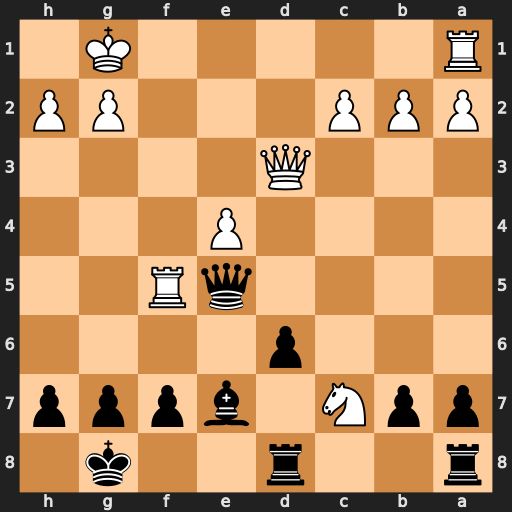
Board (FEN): r2r2k1/ppN1bppp/3p4/4qR2/4P3/3Q4/PPP3PP/R5K1
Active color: b
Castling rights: -
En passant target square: -
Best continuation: Qxb2 Raf1 Qb6+